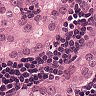
Metastatic tissue present: yes